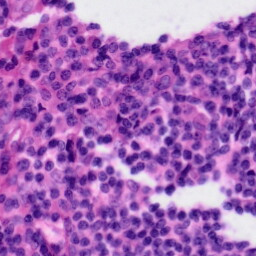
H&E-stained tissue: Tonsil